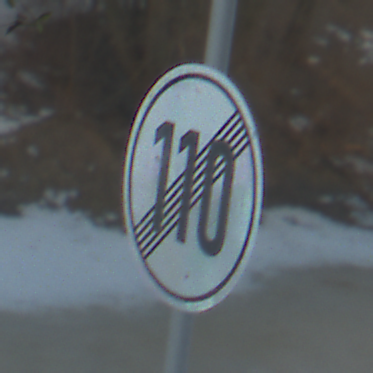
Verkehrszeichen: EndeGeschwindigkeit110
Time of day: SunriseSunset
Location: Outdoor (Nature)
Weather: Clear
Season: Winter
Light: Natural